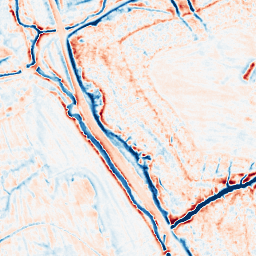
Category: edge_preserving
Decomposition family: anisotropic_diffusion
Decomposition parameters: iterations: 20
kappa: 100
gamma: 0.2
Upsampling method: bilinear
Upsampling parameters: scale: 2
Upsampling scale: 2